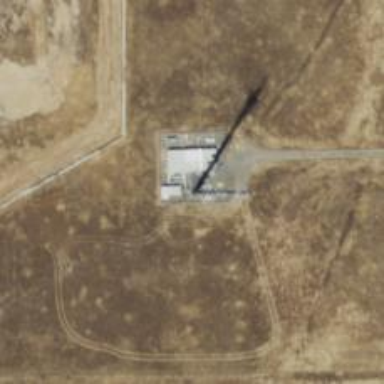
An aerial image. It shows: Communication mast tower.